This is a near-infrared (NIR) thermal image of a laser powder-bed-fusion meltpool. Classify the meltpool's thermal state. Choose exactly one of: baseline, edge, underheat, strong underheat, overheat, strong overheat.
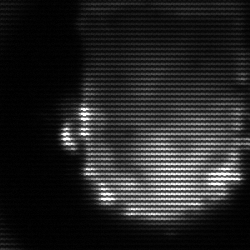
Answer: baseline